Question: I have a device that is taking TV screenshots at precise times (it doesn't take incomplete frames).
Still this screenshot is an interlace image made from two different original frames.
Now, the question is if/how is possible to identify which of the lines are newer/older.
I have to mention that I can take several sequential screenshots if needed.

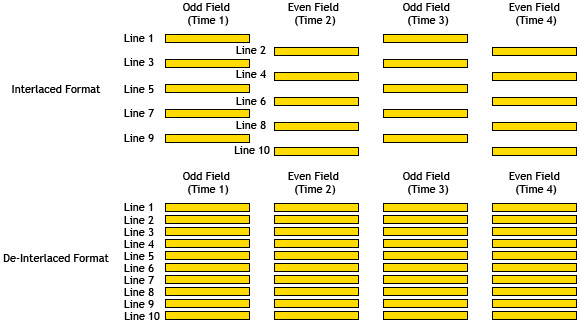
Answer: Take two screenshots one after another, yielding a sequence of two images '(1,2)'. Split each screenshot into two fields (odd and even) and treat each field as a separate image. If you assume that the images are interlaced consistently (pretty safe assumption, otherwise they would look horrible), then there are possibilities: '(1e, 1o, 2e, 2o)' or '(1o, 1e, 2o, 2e)'. So at the moment it's 50-50.
What you could then do is use <URL> to improve your chances. Say you go with the
first option: '(1e, 1o, 2e, 2o)'. Calculate the optical flow 'f1' between '(1e, 2e)'. Then calculate the flow 'f2' between '(1e, 1o)' and 'f3' between '(1o,2e)'. If 'f1' is approximately the same as 'f2 + f3', then things are moving in the right direction and you've picked the right arrangement. Otherwise, try the other arrangement.
Optical flow is a pretty general approach and can be difficult to compute for the entire image. If you want to do things in a hurry, replace optical flow with <URL>.
I've been playing around with some code that can do this cheaply. I've noticed that if 3 fields are consecutive and in the correct order, the absolute error due to smooth, constant motion will be minimized. On the contrary, if they are out of order (or not consecutive), this error will be greater. So one way to do this is two take groups of 3 fields and check the error for each of the two orderings described above, and go with the ordering that yielded the lower error.
I've only got a handful of interlaced videos here to test with but it seems to work. The only down-side is its not very effective unless there is substantial smooth motion or the number of used frames is low (less than 20-30).
Here's an interlaced frame:

Here's some sample output from my method (same frame):

The top image is the odd-numbered rows. The bottom image is the even-numbered rows. The number in the brackets is the number of times that image was picked as the most recent. The number to the right of that is the error. The odd rows are labeled as the most recent in this case because the error is lower than for the even-numbered rows. You can see that out of 100 frames, it (correctly) judged the odd-numbered rows to be the most recent 80 times.